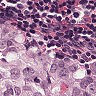
Metastatic tissue present: yes